Question: I want to display a list of complex records and trying to simply fit it into a table doesn't seem to be working very well.
I'd like a layout that goes something like this:

Each whole record could be put into a table cell (one cell per row), and then I could use '<div>' tags within each cell. Is putting divs into table cells likely to cause display problems? It could be simply done with divs anyway, so perhaps that's a bad idea.
Within each record, there are quite a number of components. If I lay these out with divs, what do I need to do to ensure each label/value pair is in the right position? Or is there some better way to ensure a consistent layout?
Obviously the values for each record will be different so to maintain a consistent look I would need the labels to all line up vertically.
If the question seems a bit vague, then it's because my understanding of how to do it is vague... even some help clarifying the question would be great!
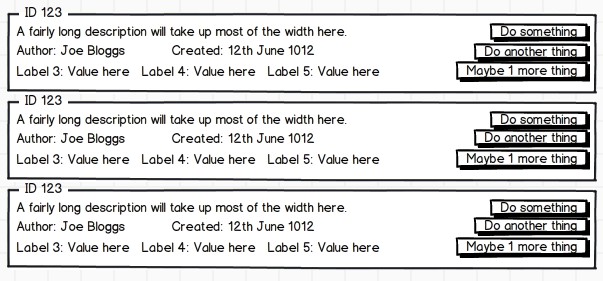
Answer: If you are looking at HTML 5, the <URL> might fit here. The fact that you have an "Author Element" seems to make it a good fit. If you are not looking at HTML 5 just use a 'div' instead of 'article'. Or as @Moin Zaman mentioned use 'ul' and use 'li' in place of 'article' in my example below.
As for ensuring your labels etc line up vertically this is fairly easy to achieve. Just explicitly set the widths via css.
Here is a quick example:
'''
<article>
<h2>ID: 123</h2>
<div class="actions">
<input type="button" value="Do Someting" />
<input type="button" value="Do Someting Else" />
<input type="button" value="And Maybe something Else" />
</div>
<div class="description">A fairly long description that takes up basically the entire width of the section, maybe even longer still</div>
<div class="details">
<div class="author"><span>Author:</span>Douglas Adams</div>
<div class="created"><span>Created:</span>1 Jan 2012</div>
<div class="label first"><span>Label 1:</span>Value</div>
<div class="label"><span>Label 2:</span>Value</div>
<div class="label"><span>Label 3:</span>Value</div>
<div style="clear:both; line-height:0px;">&nbsp;</div><!-- Use A Clear Fix Instead of this, I got Lazy!! -->
</div>
</article>
'''
'''
article
{
border: solid 2px black;
margin:20px;
padding:5px;
position:relative;
}
article h2
{
background:#FFF;
padding:5px 8px;
position:relative;
top:-15px;
left:5px;
display:inline;
}
article .actions
{
float:right;
width:25%;
text-align:right;
position:relative;
}
article .actions input
{
display:block;
float:right;
clear:both;
}
article .details
{
position:releative;
width:70%;
}
.author
{
float:left;
width:60%;
}
.created
{
float:left;
width:40%
}
.label
{
float:left;
width:30%;
}
.label span, .author span, .created span
{
font-weight:bold;
padding-right:3px;
}
'''
See <URL>
Use a <URL> instead of having the clearing div.